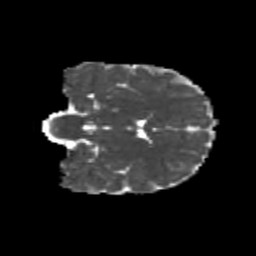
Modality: MD
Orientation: coronal
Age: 11
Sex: male
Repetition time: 9.4 s
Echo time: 0.089 s